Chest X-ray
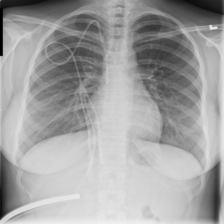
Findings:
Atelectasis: negative
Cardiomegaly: negative
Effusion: negative
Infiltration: negative
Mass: negative
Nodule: negative
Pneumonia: negative
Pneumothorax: negative
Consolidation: negative
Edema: negative
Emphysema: negative
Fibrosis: negative
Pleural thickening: negative
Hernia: negative